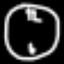
Label: clock